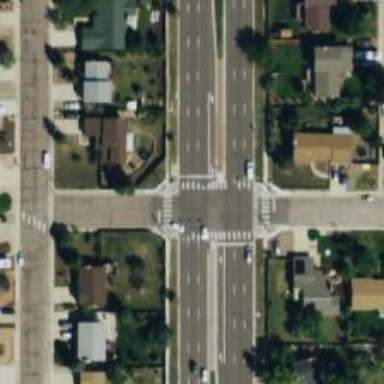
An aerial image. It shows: Crossing road.